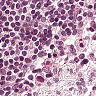
Metastatic tissue present: no